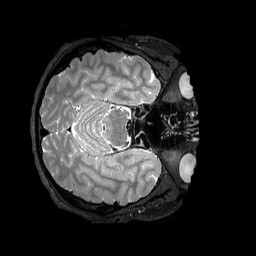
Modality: T2w
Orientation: axial